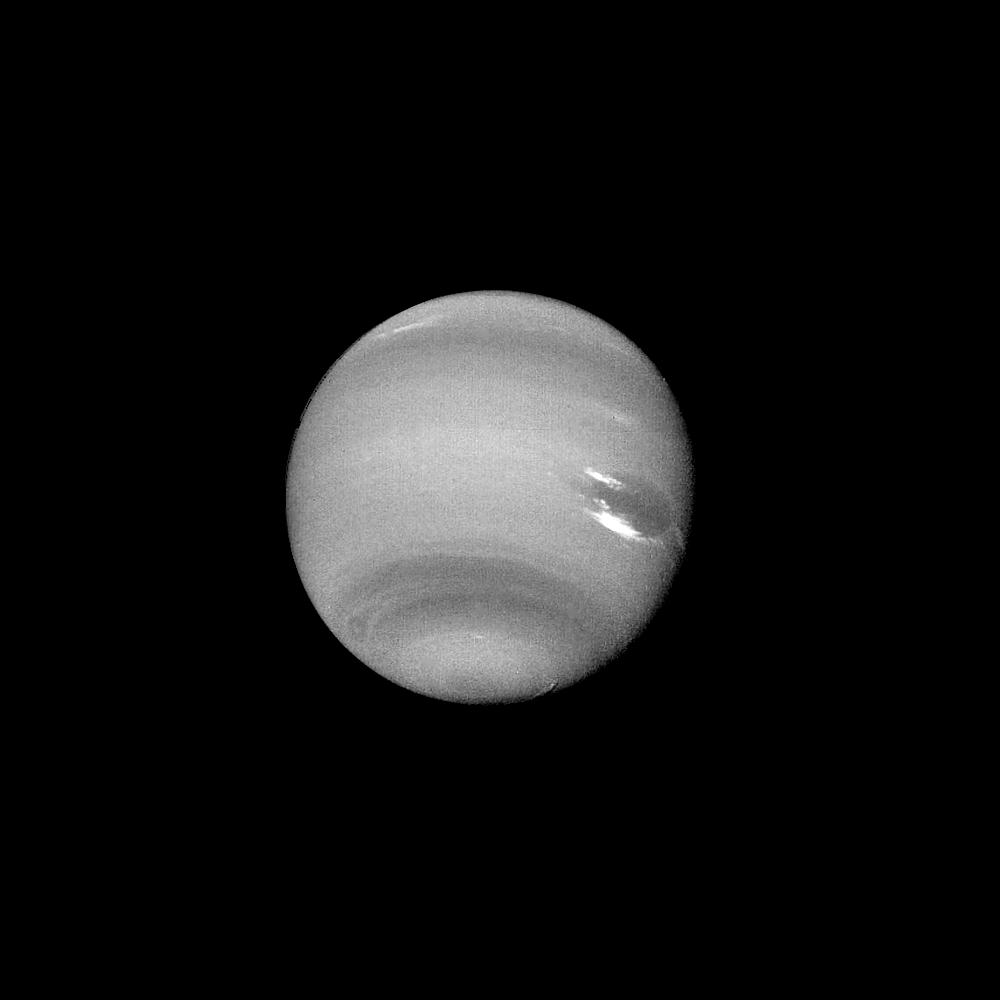
Neptune - Dark Feature Neptune, Voyager